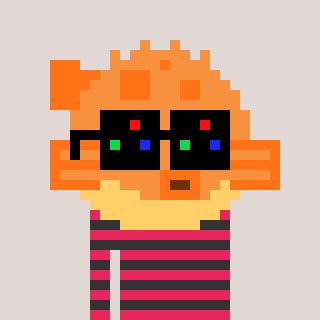
a pixel art character with square black sunglasses, a pufferfish-shaped head and a grayscale-colored body on a warm background